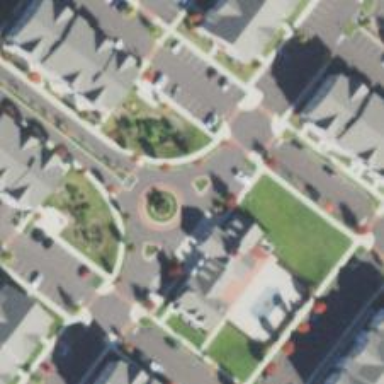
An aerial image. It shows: Residential road with roundabout.